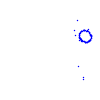
Particle: kaon